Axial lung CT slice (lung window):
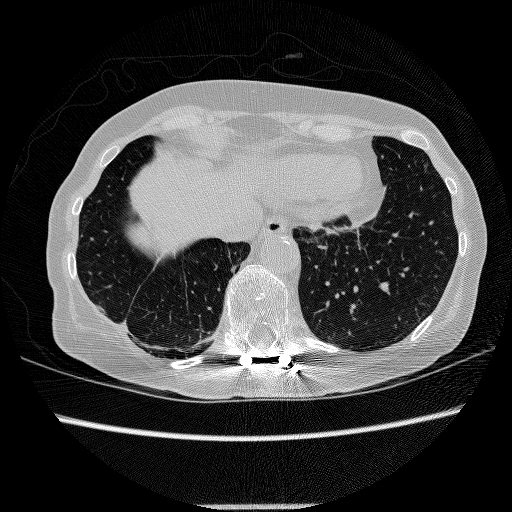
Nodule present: no